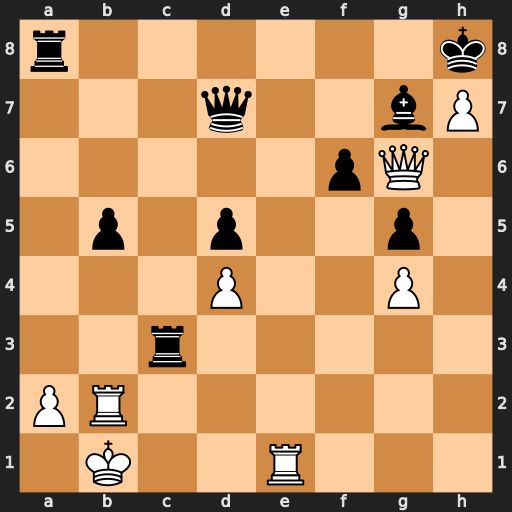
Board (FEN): r6k/3q2bP/5pQ1/1p1p2p1/3P2P1/2r5/PR6/1K2R3
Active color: w
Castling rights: -
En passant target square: -
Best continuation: Rbe2 Rc7 Re8+ Qxe8 Rxe8+ Rxe8 Qxe8+